Question: Consider a form whit this Validation that updates on submit like this:
Html
'''
<div class="form-row">
<form [formGroup]="myForm" class="col-3" (submit)="onSubmit()">
<label for="name">Name</label>
<input class="form-control" formControlName="name" id="name" name="name" />
<button class="button" type="submit">Save</button>
</form>
Value: {{ myForm.value.name }}
<br />
Is form valid {{ myForm.valid }}
</div>
'''
And in the 'ts' file:
'''
ngOnInit(): void {
this.myForm = this.fb.group(
{
name: ['', [Validators.required, Validators.pattern(/^[^\d].*/)]],
},
{ updateOn: 'submit' }
);
}
onSubmit() {
if (this.myForm.invalid) {
return;
} else {
console.log('Form is Valid');
}
}
'''
I've putted the 'if' condition to check if the form is not valid and just return. To achieve that if the form is invalid the input is not allowed to change value, but it's not working. Even when I typed something that is not allowed for the input and hit the submit button the form becomes invalid but values also gets updated.

Tried also with 'onUpdate' blur.
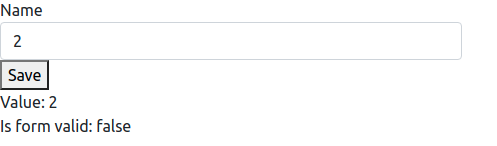
Answer: A Validator avoid you write an invalid value, only indicate is invalid
You can subscribe to valueChanges and use pairwise rxjs operator
'''
this.myForm.get('name').valueChanges.pipe(
startWith(this.myForm.value.name),
pairwise()
)
.subscribe(([oldValue, newValue]) => {
if (this.myForm.get('name').invalid)
this.myForm.get('name').setValue(oldValue,{emitEvent:false});
})
'''